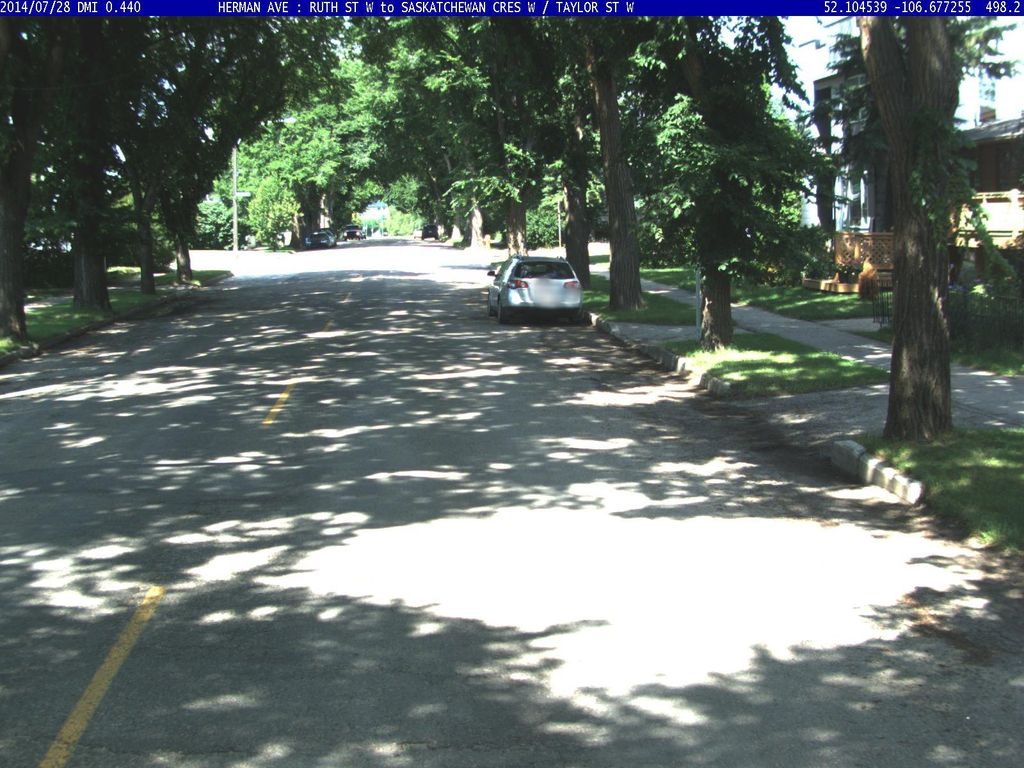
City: saskatoon